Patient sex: M
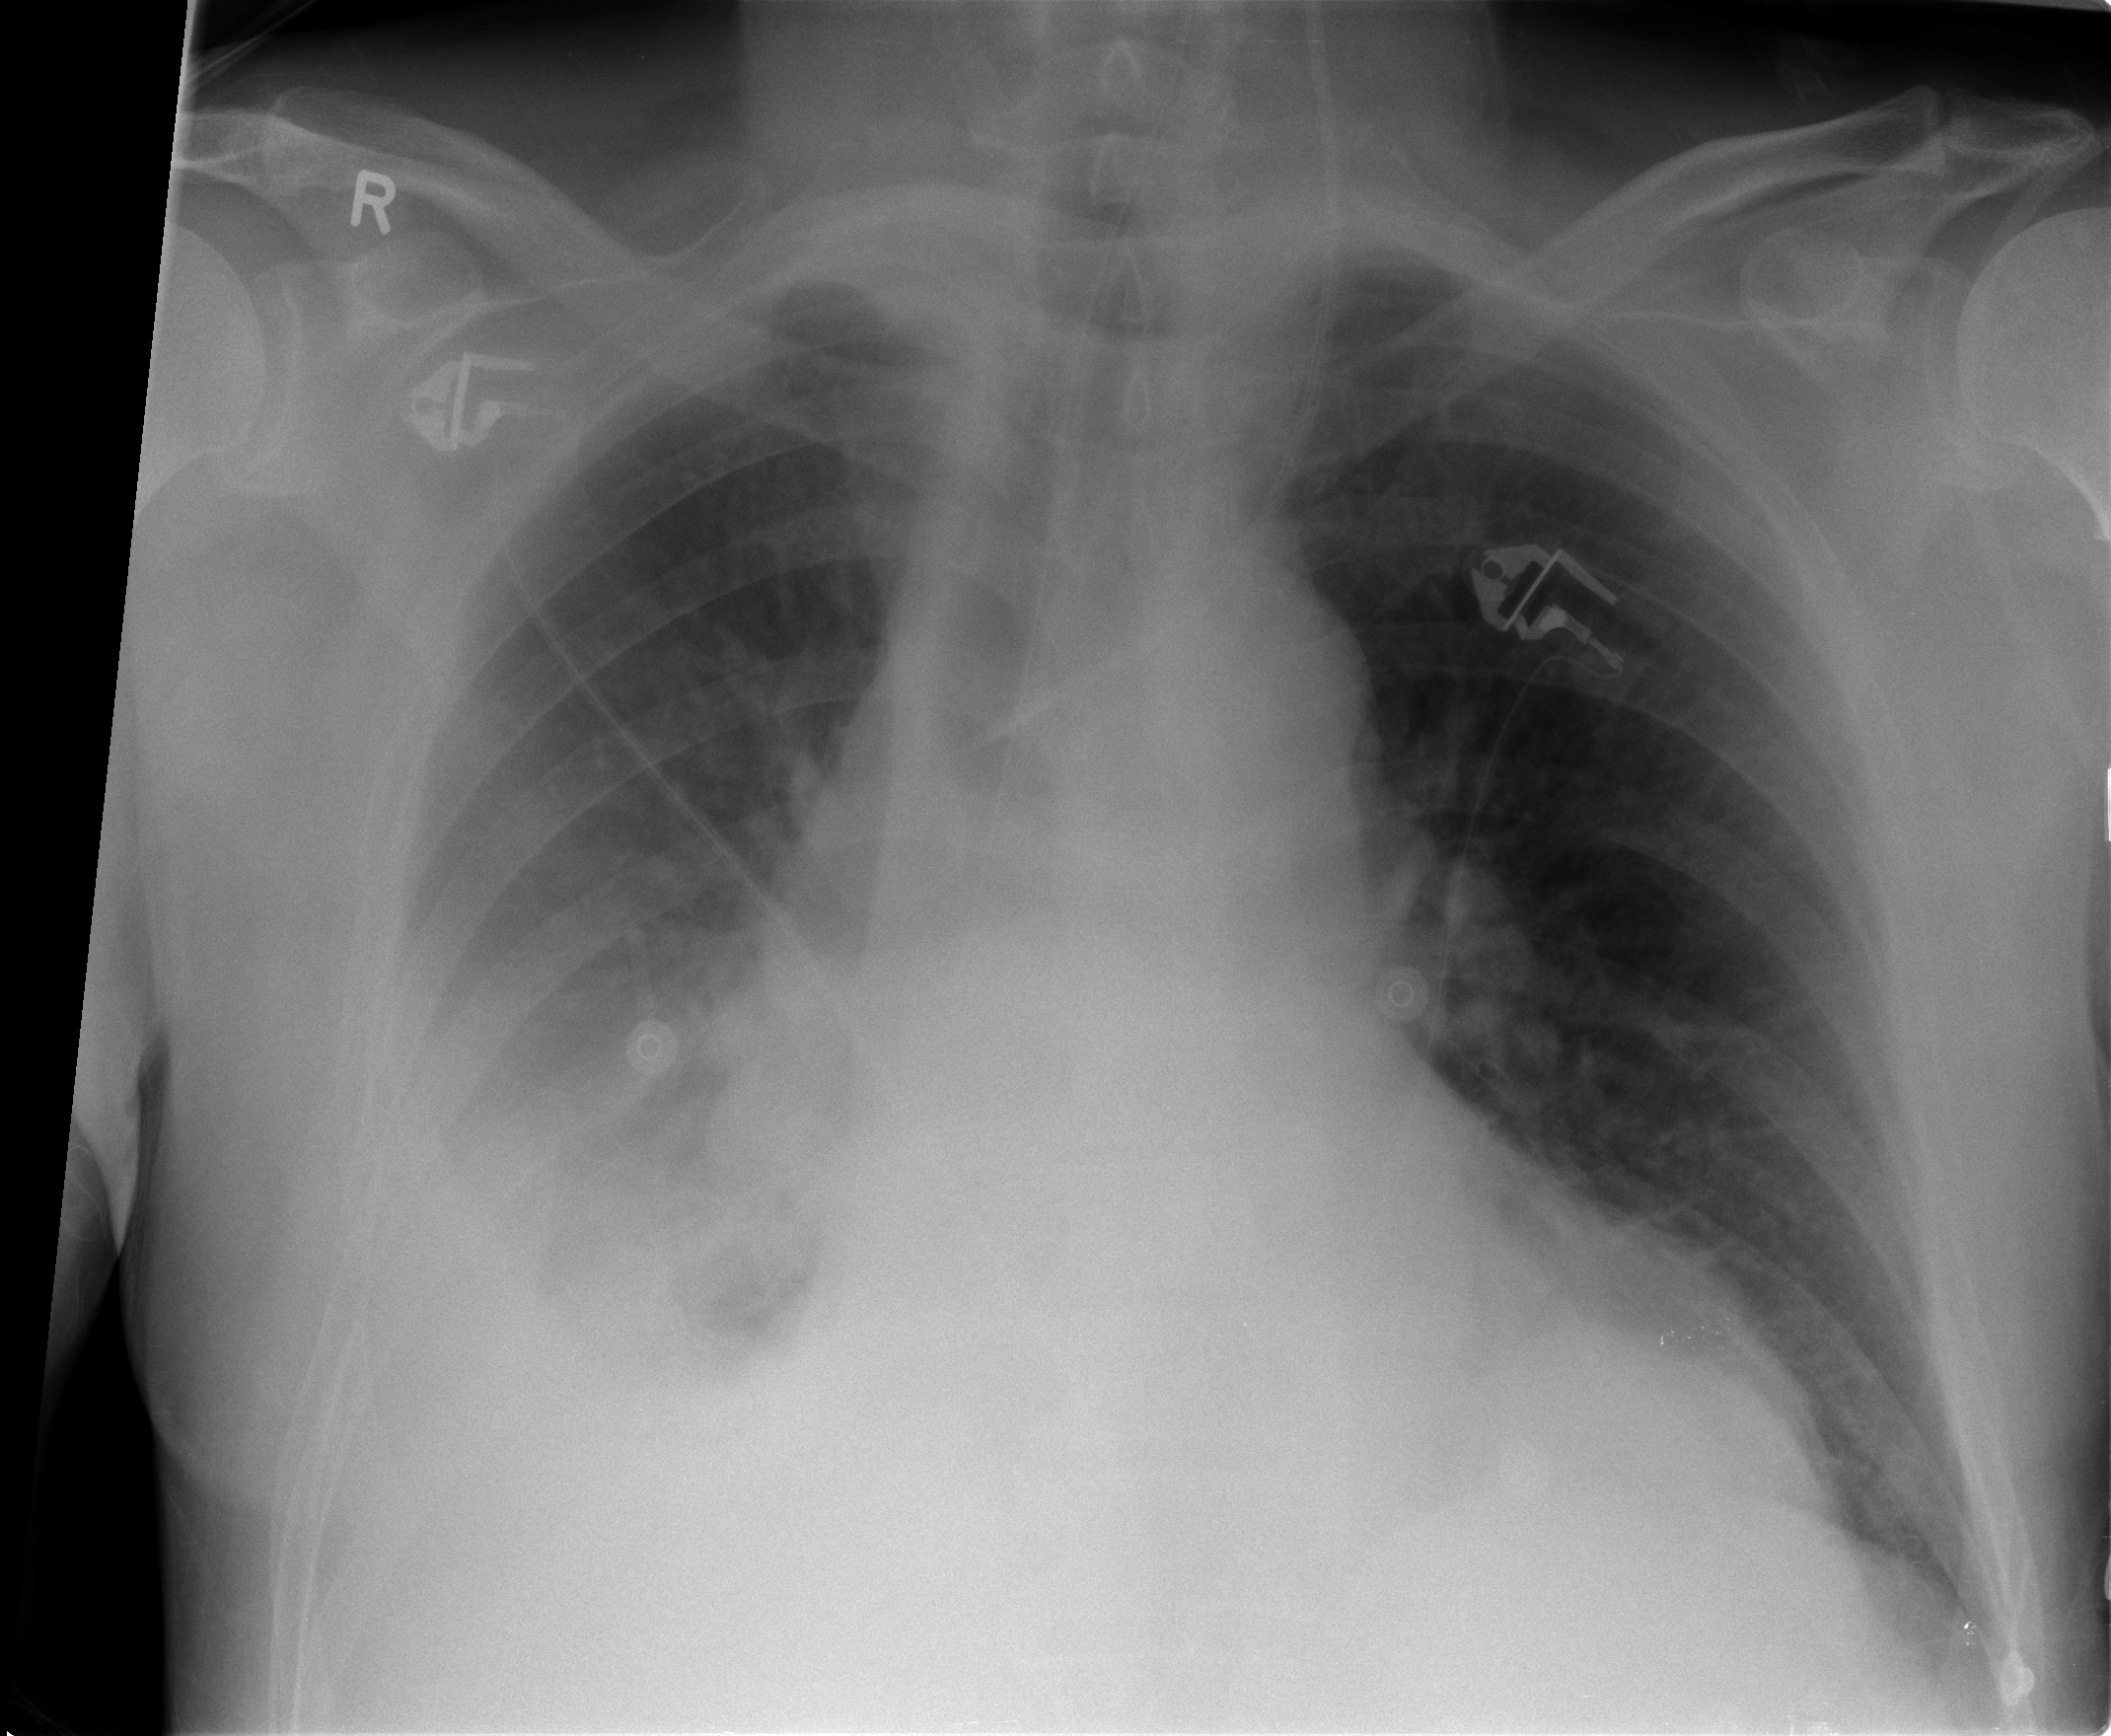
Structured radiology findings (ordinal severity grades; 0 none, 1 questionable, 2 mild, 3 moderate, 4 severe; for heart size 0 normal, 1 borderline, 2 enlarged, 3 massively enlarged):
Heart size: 2
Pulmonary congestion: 0
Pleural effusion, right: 3
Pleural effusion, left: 0
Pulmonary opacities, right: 0
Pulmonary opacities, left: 0
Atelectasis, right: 0
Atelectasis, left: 0